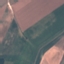
Label: AnnualCrop